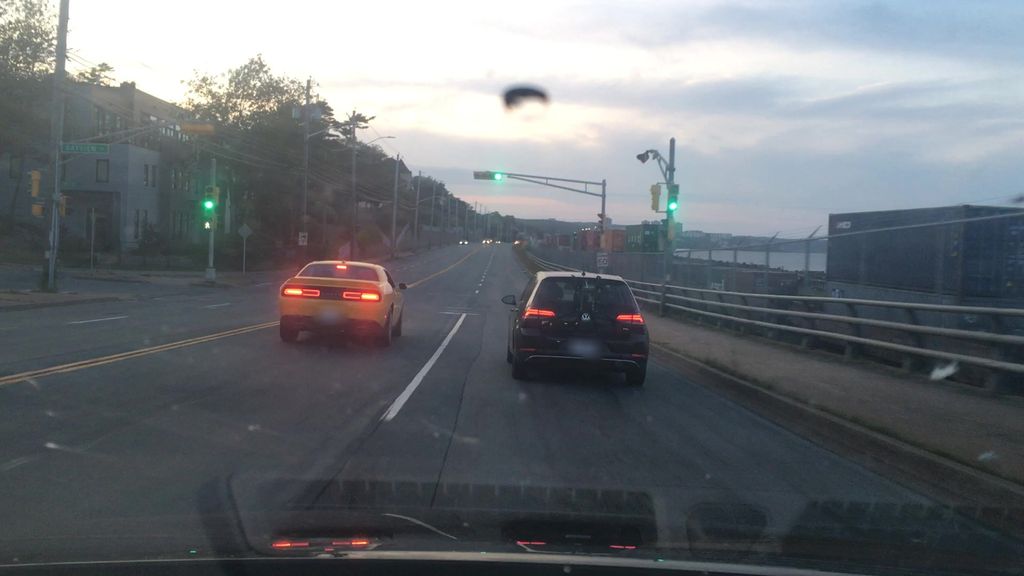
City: halifax